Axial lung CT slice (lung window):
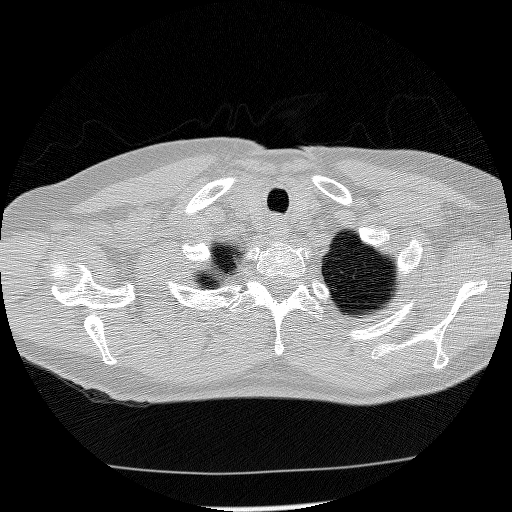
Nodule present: no